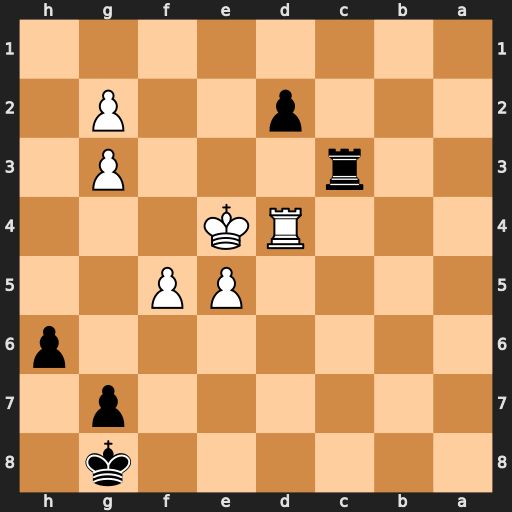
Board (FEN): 6k1/6p1/7p/4PP2/3RK3/2r3P1/3p2P1/8
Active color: b
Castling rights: -
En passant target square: -
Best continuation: Rc4 Rxc4 d1=Q